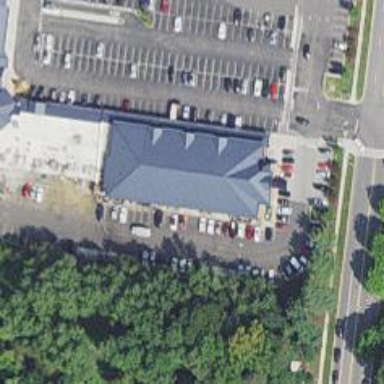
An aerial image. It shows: Veterinary facility.